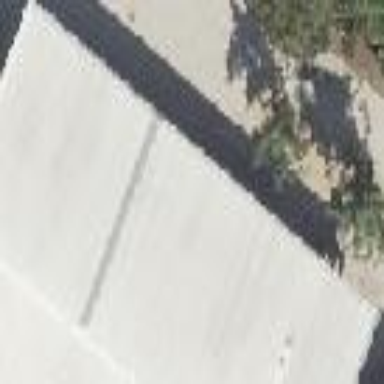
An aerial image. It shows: Close-up view of roof part of building.